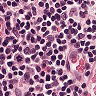
Metastatic tissue present: no